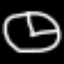
Label: clock